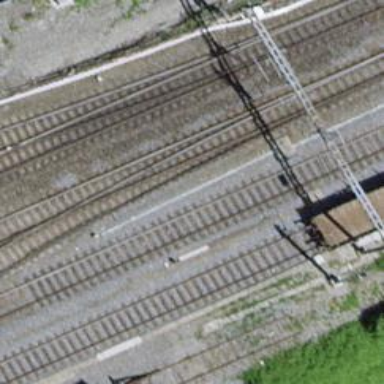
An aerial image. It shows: Yard with single rail track. The railway track is electrified with contact line for service purposes.